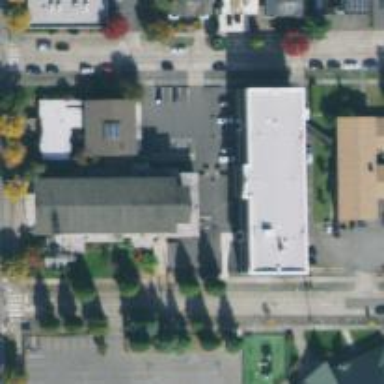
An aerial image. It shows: Kindergarten.